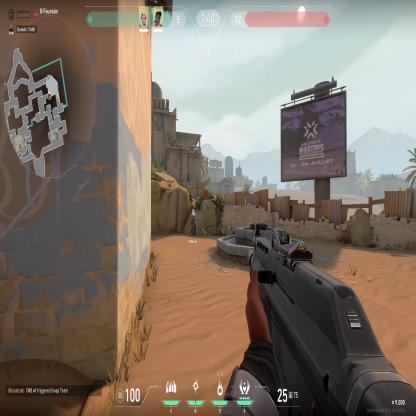
Label: teammate